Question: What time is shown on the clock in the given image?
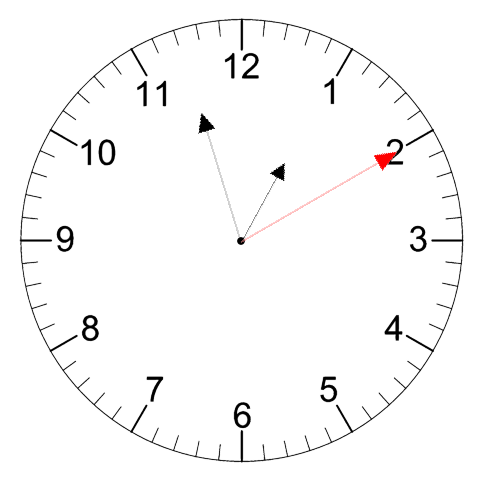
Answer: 12:57:10